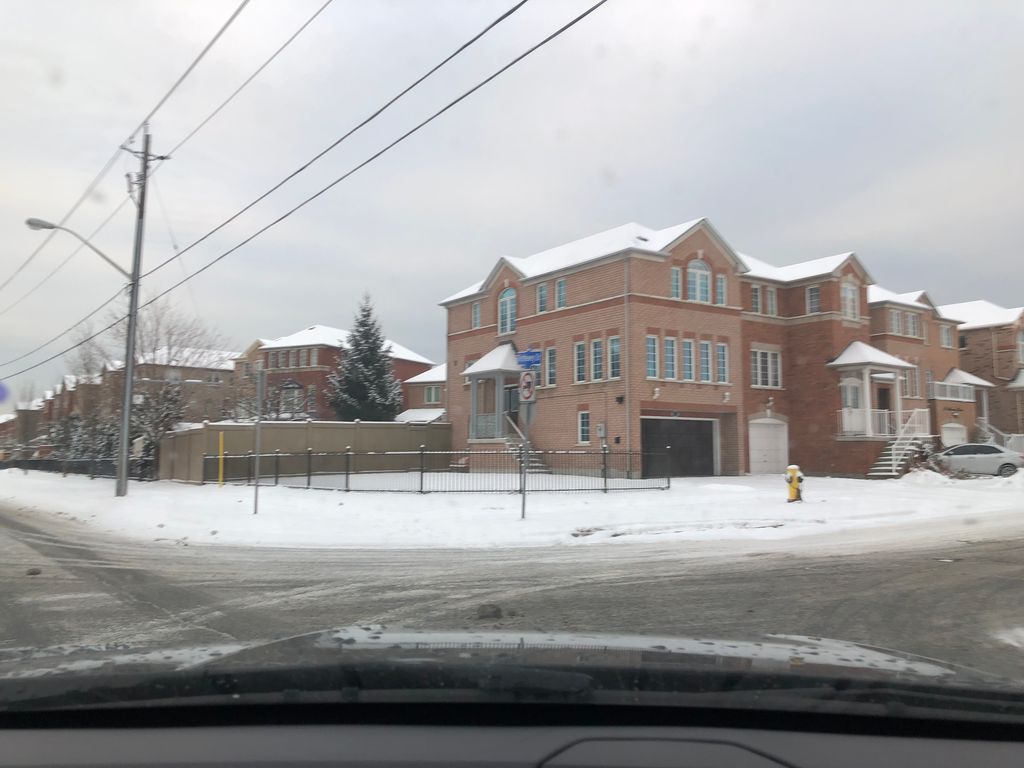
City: toronto